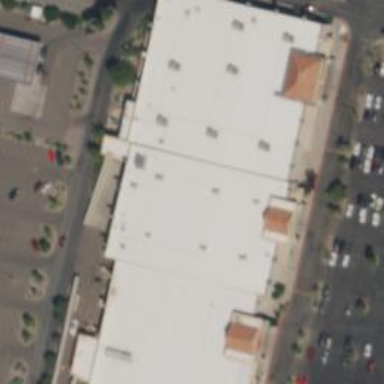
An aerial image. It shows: Supermarket.